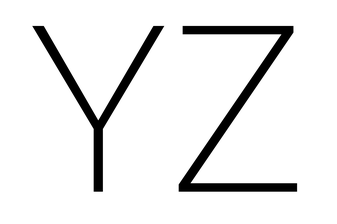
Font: Roboto_ExtraLight